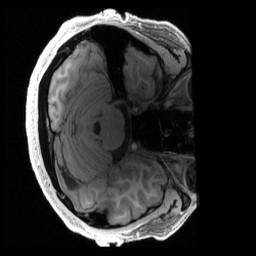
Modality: T1w
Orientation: axial
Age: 24
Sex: male
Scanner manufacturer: siemens
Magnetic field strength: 3 T
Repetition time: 2.4 s
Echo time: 0.00222 s